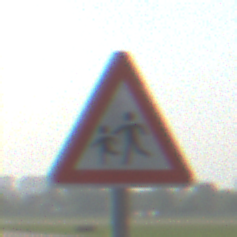
Verkehrszeichen: KinderRechts
Umgebung: Outdoor, Special
Tageszeit: MorningAfternoon
Wetter: Clear
Licht: Natural
Jahreszeit: NotSpecified
Kontrast: HighContrast